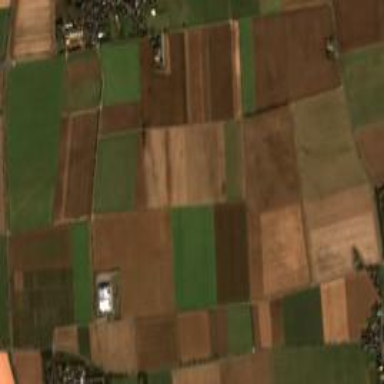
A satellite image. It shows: Picturesque farmland scene.